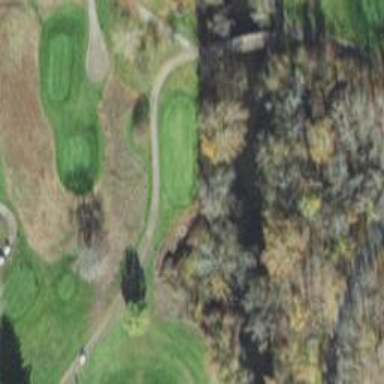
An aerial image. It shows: Golf cartpath that is also road path.